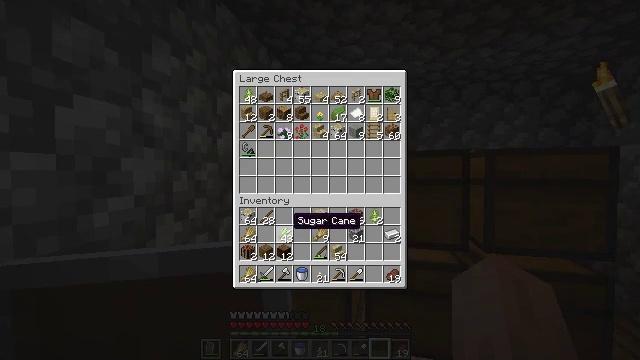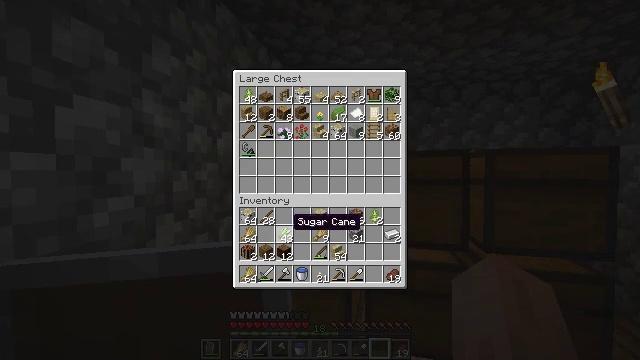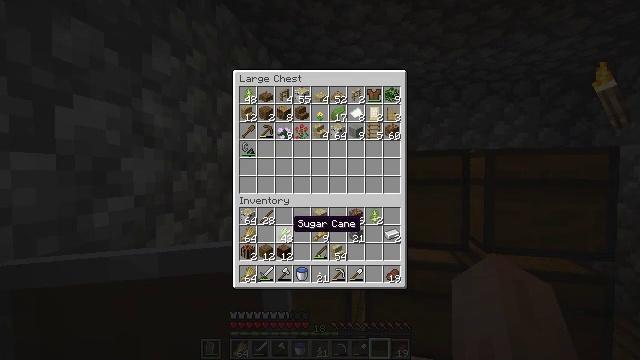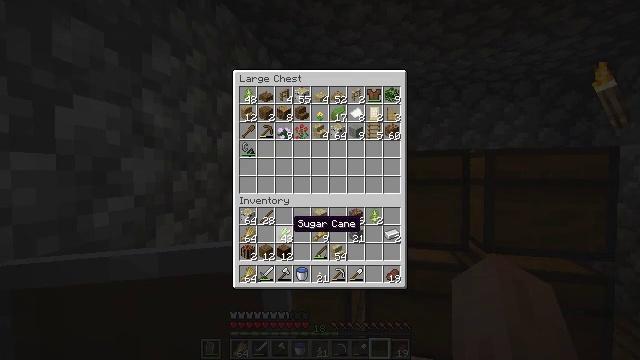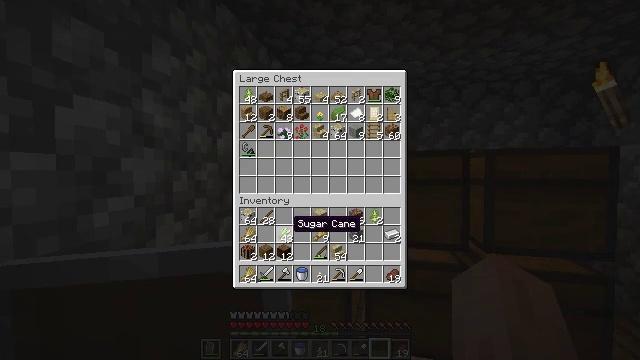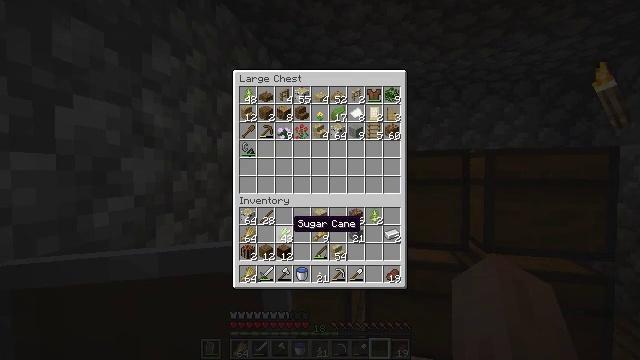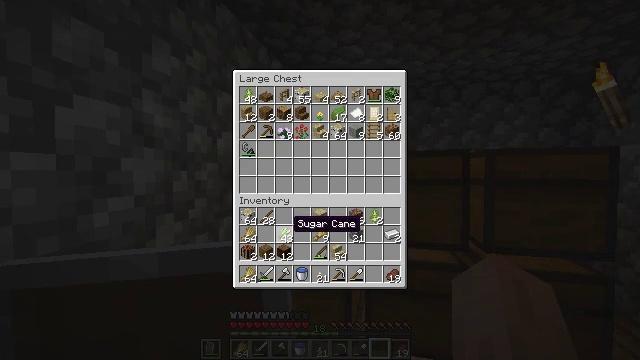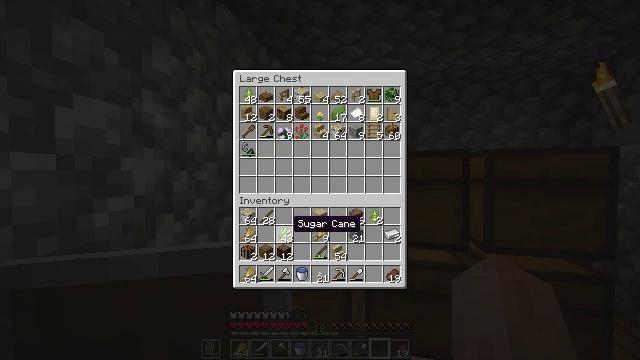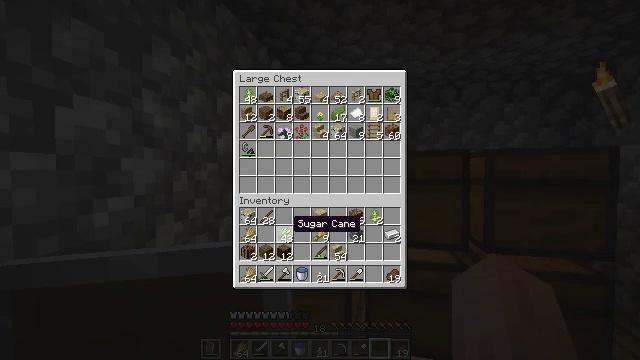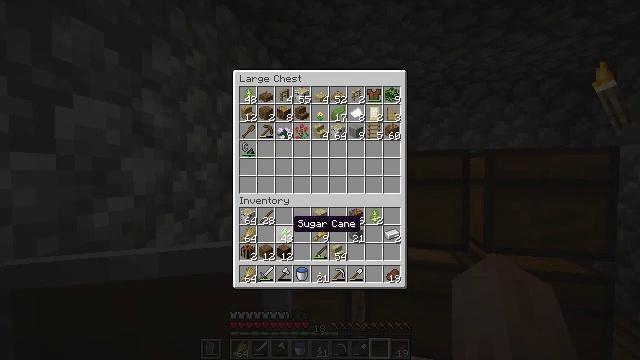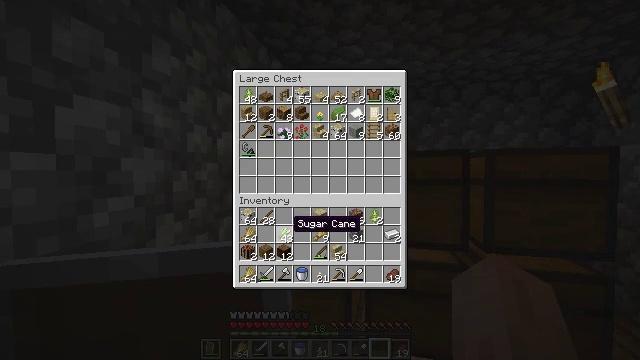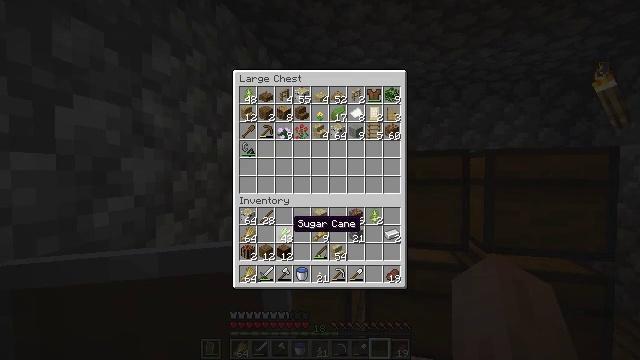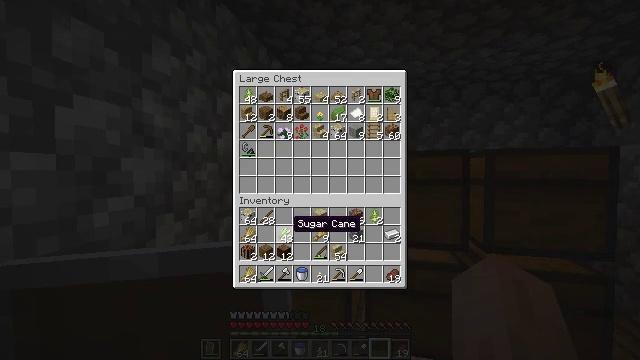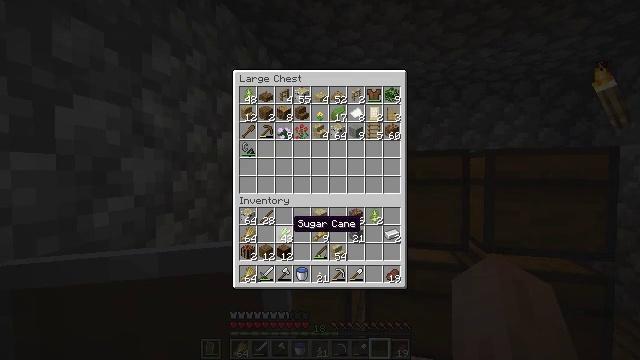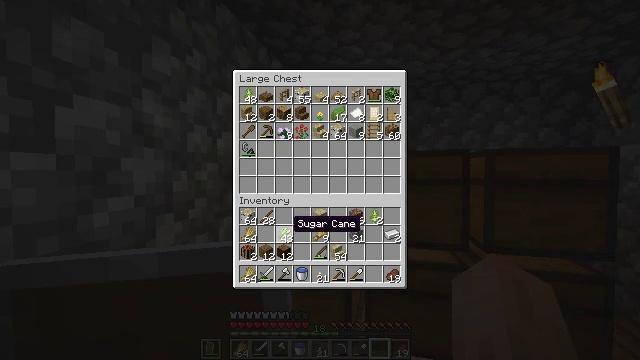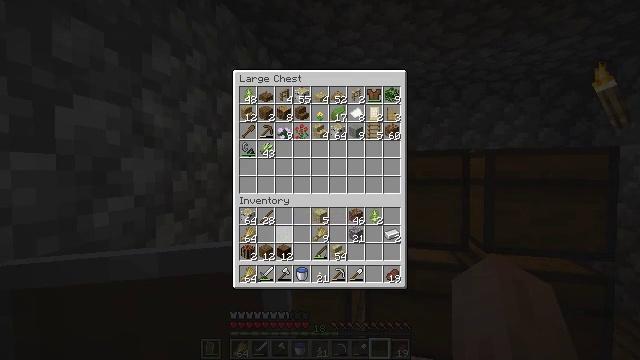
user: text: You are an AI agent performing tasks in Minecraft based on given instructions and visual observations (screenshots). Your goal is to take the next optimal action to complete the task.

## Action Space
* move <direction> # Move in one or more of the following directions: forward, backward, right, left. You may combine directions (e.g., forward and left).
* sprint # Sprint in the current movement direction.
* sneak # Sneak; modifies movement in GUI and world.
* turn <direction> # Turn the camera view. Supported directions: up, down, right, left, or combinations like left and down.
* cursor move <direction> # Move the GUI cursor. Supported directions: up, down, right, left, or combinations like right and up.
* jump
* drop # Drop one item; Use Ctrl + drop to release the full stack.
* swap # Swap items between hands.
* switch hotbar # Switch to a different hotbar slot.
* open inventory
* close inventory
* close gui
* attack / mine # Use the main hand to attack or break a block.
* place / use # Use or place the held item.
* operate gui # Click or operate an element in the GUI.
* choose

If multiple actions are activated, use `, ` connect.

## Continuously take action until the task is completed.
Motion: motion action
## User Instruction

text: Collect materials from the oak fence gate.
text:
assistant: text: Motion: sneak
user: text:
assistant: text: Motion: sneak
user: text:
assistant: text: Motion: sneak
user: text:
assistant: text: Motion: sneak
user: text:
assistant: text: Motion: sneak
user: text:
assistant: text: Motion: sneak
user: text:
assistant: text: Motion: sneak
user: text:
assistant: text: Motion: sneak
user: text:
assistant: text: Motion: sneak
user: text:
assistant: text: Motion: sneak
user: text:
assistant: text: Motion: sneak
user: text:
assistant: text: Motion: sneak
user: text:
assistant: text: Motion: sneak
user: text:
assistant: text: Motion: sneak
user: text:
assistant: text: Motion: sneak, operate gui
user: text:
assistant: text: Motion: sneak, operate gui
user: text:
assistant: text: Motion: sneak, operate gui
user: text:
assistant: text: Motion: sneak
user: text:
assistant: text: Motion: sneak
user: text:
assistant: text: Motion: sneak
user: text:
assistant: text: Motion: sneak, cursor move right
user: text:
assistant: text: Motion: sneak, cursor move right
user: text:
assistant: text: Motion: sneak, cursor move right
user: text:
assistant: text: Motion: cursor move right, close inventory
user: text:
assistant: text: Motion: turn right, close inventory
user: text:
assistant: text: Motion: turn right, close inventory
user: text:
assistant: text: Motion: turn right, close inventory
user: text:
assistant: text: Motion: turn right
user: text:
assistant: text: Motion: no_op
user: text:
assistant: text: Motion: no_op